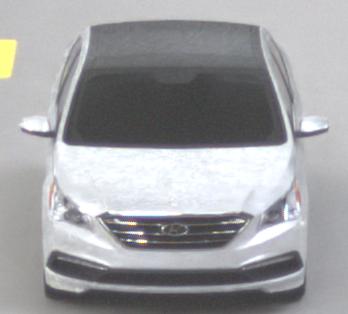
Make: Hyundai
Model: Sonata
Detailed model: Gen. 7
Model produced from: 2015
Model produced until: 2017
Doors: 4
Color: white
Road condition: dry road
Daytime: morning or afternoon
Contrast: low contrast